Question: I am very puzzled. I have read many sources about 'development & deploy' with git and haven't understand anything.
Now I have:
1. Local (Development) repository with project (git init)
2. Gitlab/Github Server where I store/commit/push my project.
3. Production server
With local repository and gitlab/github server is all clear. I make changes and push to the server. Next, I need to deploy it to the server and here is the question 'How to do it correctly'?
Many sources writes that I need two repositories on production server:
1. Bare git --bare init
2. And non-bare repository in /var/www folder

Then I need to push changes from my repository to then pull project in '/var/www' from this repository.
But if I have Github/Gitlab Server then I don't see logic in this repository, because I have this code on the server. I'm right?
I am using Laravel for my projects and after some commits 'composer install' is required. If I pull this commit on production server, then it may break site and it will be down for some time until I will make all required steps. Of course all steps can be done with automatic script, but I think it also will break site for a short time.
I want to understand right scheme of deploying applications to production server.
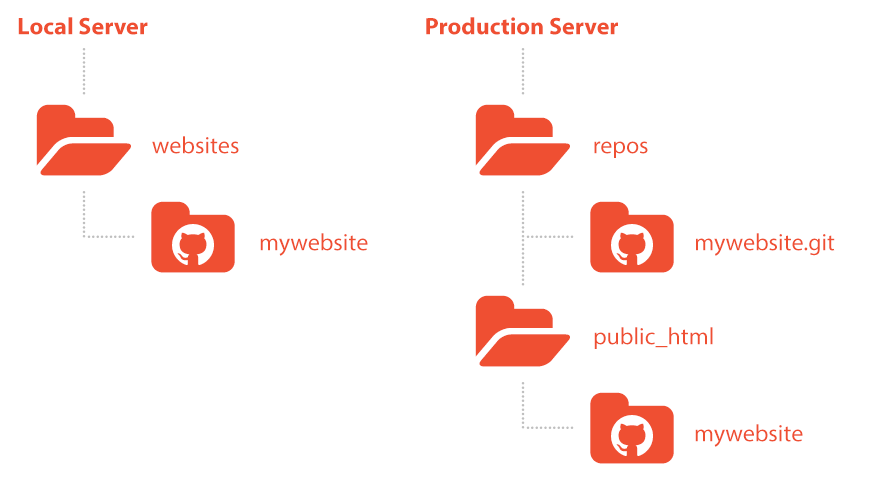
Answer: The best approach i think (and this is what we are following on a large project we are working) is to setup a separate git project on a separate environment (let's say "Test" or "Stage" environment) from which you are going to clone the git project hosted on gitlab.
After cloning the stage and doing the necessary preparatory steps you can pull the changes committed to gitlab/github server. This way you can test the website on stage after each pull request. If all is ok and there are no broken parts you can pull the git content from the production environment too respecting the same logic as described below. The idea is the stage environment have to have the same php version and server settings etc.
Of course you can use automation tools like <URL>, which are freeing up from the headaches produced by different system configuration by creating images with the actual system configuration including the project and deploying the project to separate virtual machines.
Below is a detailed picture about the process which you might follow.